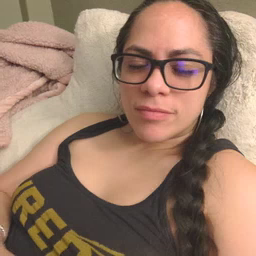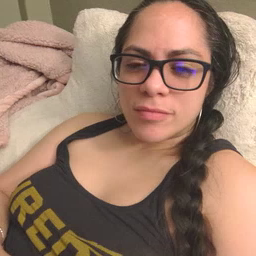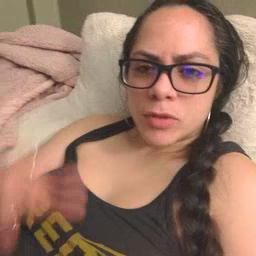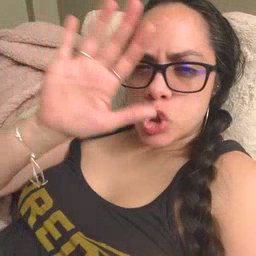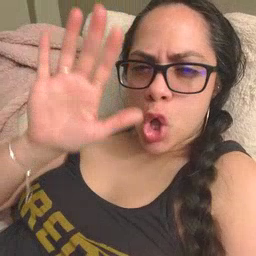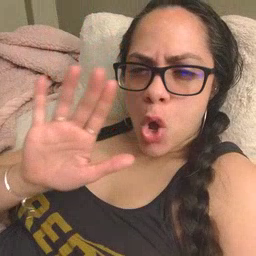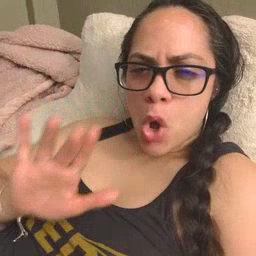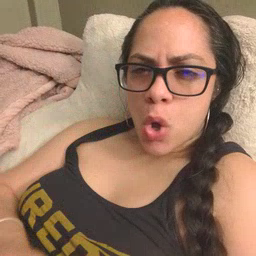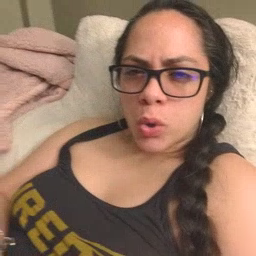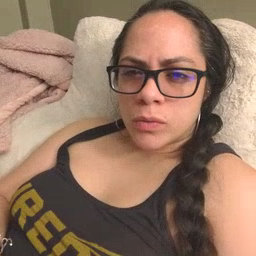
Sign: snow